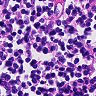
Metastatic tissue present: no